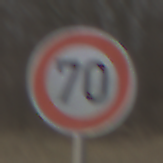
Verkehrszeichen: Geschwindigkeit70
Umgebung: Outdoor, Nature
Tageszeit: MorningAfternoon
Wetter: PartlyCloudy
Licht: Natural
Jahreszeit: Autumn
Kontrast: LowContrast